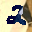
Label: 2